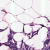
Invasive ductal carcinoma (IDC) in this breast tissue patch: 0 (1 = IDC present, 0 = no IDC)